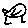
Label: bird